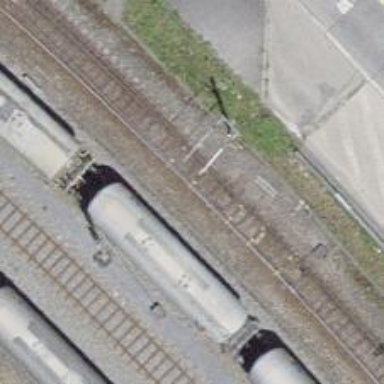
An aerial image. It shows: Railway switch.